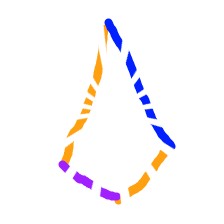
Shape: kite